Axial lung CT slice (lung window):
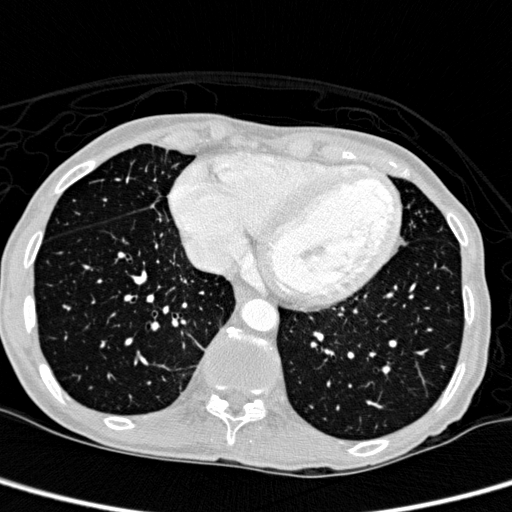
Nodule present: no